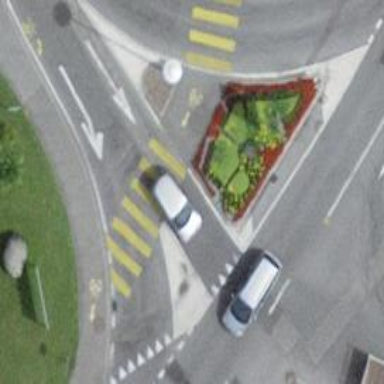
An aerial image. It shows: Zebra crossing on the road.